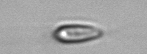
Label: Chrysochromulina